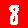
Digit: 8